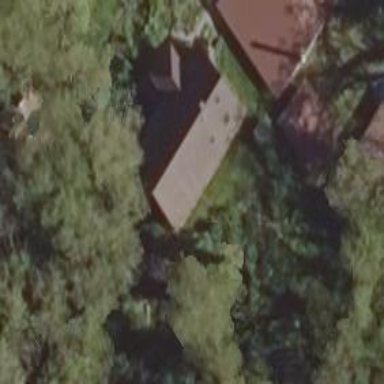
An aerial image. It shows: Simple house.